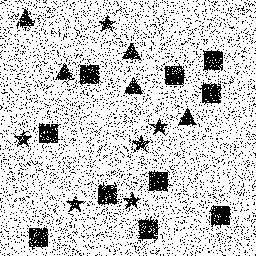
Squares: 10
Triangles: 5
Stars: 6
Total shapes: 21